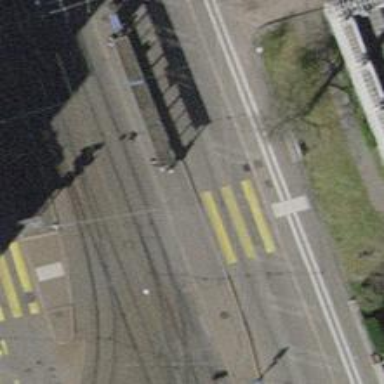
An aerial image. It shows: Kerb barrier.